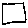
Label: square